Question: Ok so I'm trying to insert data into the customers table and I keep getting a 1452 error. All tables are running InnoDB. The customers table has a foreign key from plan. Sorry for the lack of information, but I'm new to this. I'm trying to include everything I can to help.
Below is a link to sql export of the database
<URL>

Link to the above images for better viewing.
<URL>
<URL>
<URL>
<URL>
Please Help,
Thanks
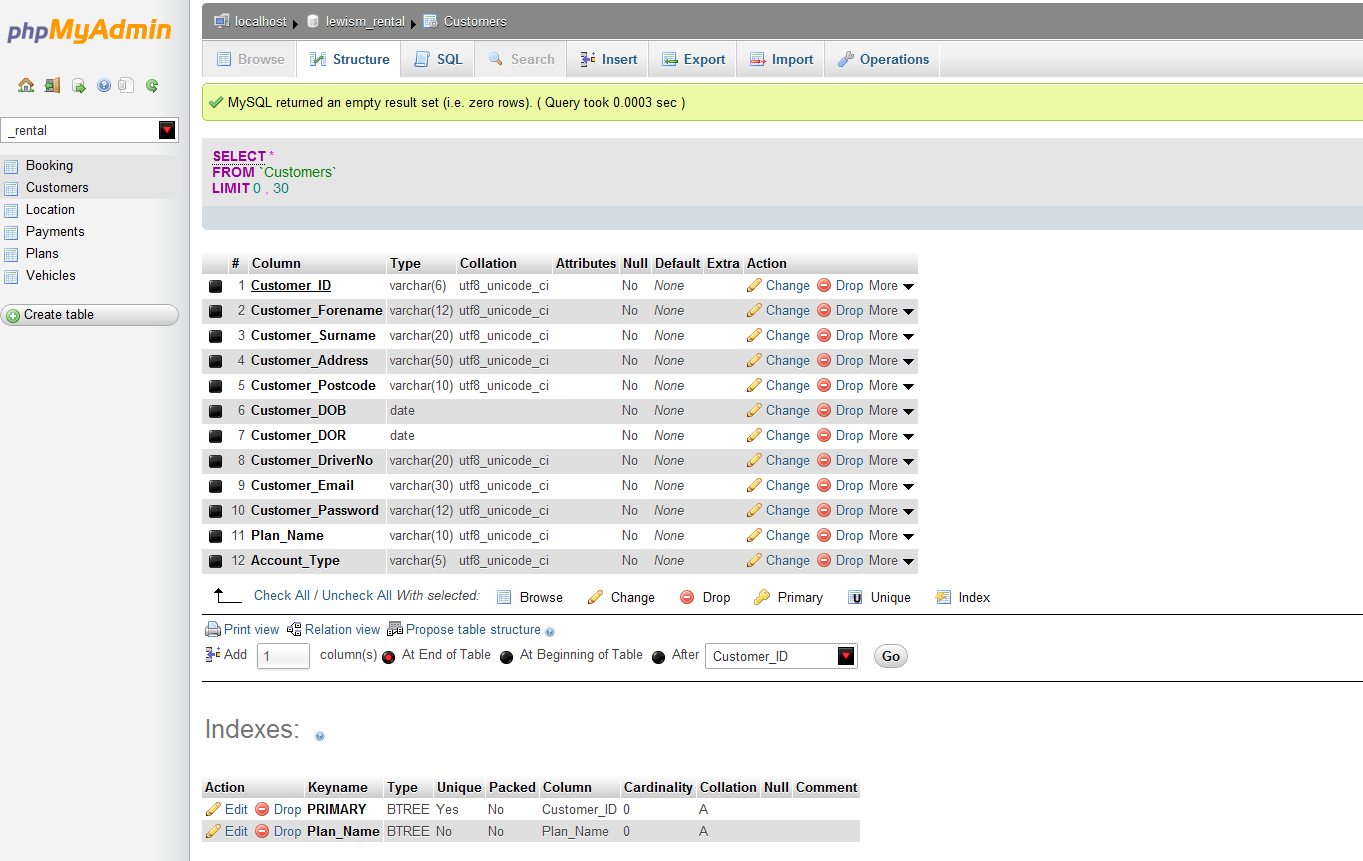
Answer: Your error is telling you that there is no 'none' plan in the plans table; which is backed up with the query of the table.
Because of the foreign key constraints, you need to create the plans before the customers that reference them.